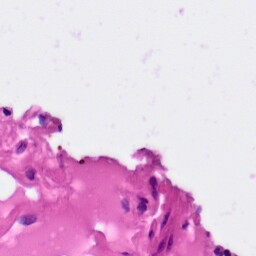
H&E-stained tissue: Pancreatic